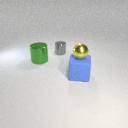
small gray metal cylinder to the left of large blue rubber cube